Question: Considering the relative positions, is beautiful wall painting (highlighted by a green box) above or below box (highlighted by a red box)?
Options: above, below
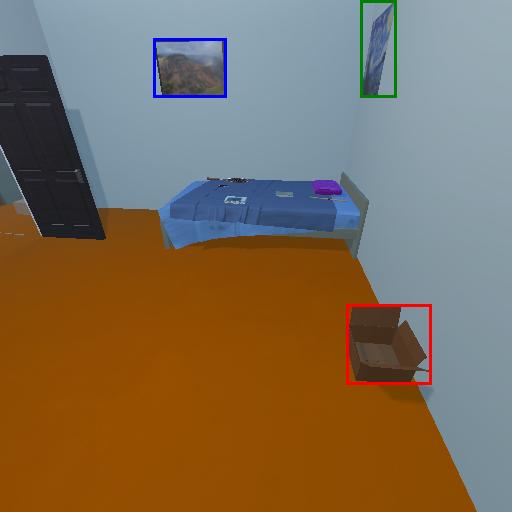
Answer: above